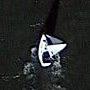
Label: Civil_yacht